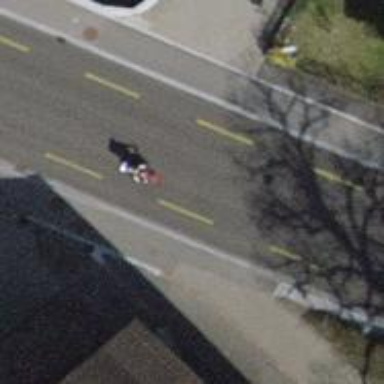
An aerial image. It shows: Secondary road with cycling lane on both sides. The surface of the road is asphalt.